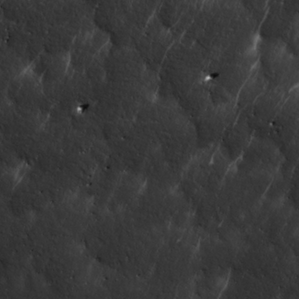
Label: non_frost